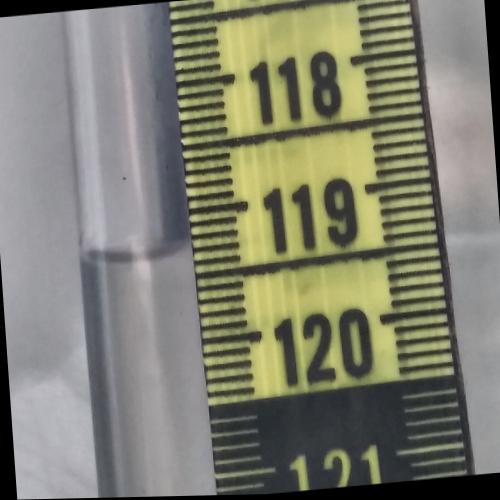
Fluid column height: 119.3 cm